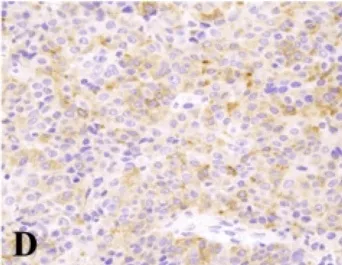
(D) Tumor cells are immunohistochemically positive for synaptophysin.
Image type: pathology (immunostaining)